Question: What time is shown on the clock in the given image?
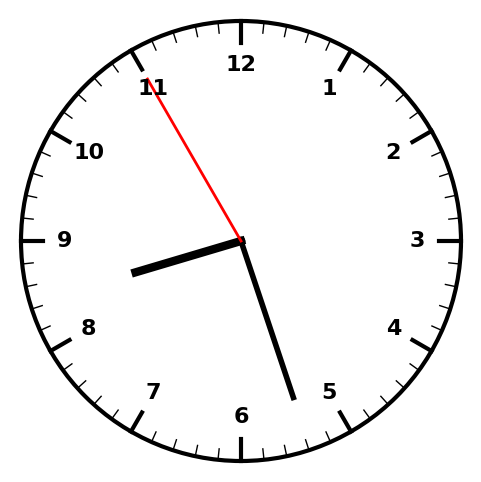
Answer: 08:26:55